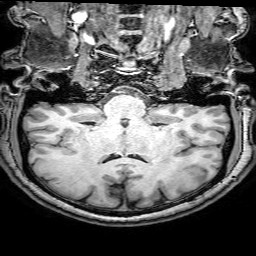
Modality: T1w
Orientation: sagittal
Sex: male
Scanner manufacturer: philips
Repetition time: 0.008233 s
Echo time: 0.00377 s